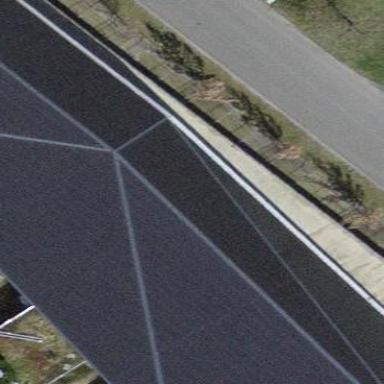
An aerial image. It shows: Solar photovoltaic panel generator on the roof of building.